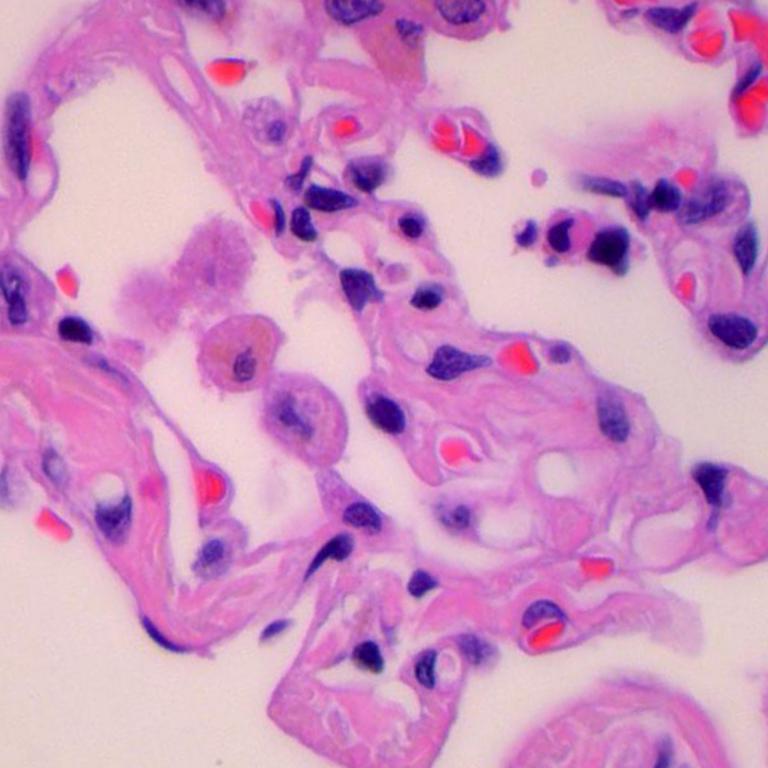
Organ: lung
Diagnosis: benign